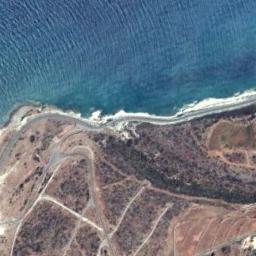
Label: beach